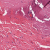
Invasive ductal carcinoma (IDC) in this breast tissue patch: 1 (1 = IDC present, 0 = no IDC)